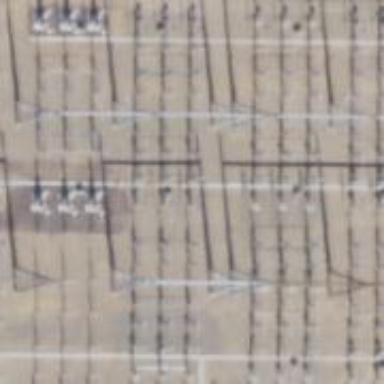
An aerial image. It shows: Switch for power supply.